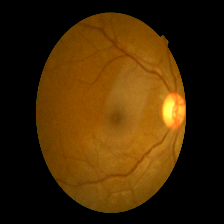
Diabetic retinopathy grade: Mild